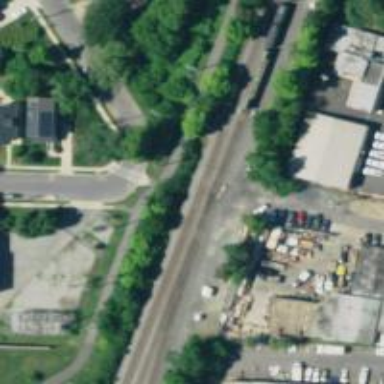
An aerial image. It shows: Junction on the railway.